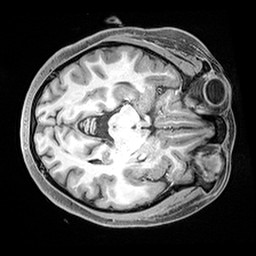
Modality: T1w
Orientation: axial
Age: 28
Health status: healthy
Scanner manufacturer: siemens
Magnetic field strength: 3 T
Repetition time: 2.4 s
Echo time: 0.00217 s